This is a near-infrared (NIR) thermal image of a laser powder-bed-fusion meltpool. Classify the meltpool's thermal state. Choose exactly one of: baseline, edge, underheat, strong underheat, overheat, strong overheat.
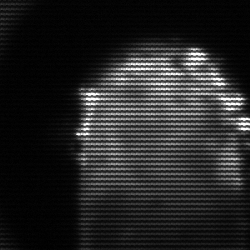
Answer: baseline